Field crop: maize
Growth stage: 2
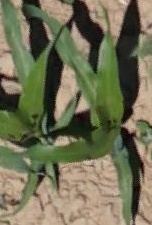
Species: maize